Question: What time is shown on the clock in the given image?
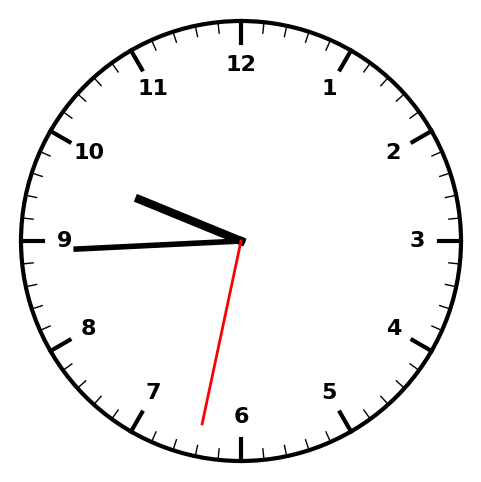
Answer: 09:44:32